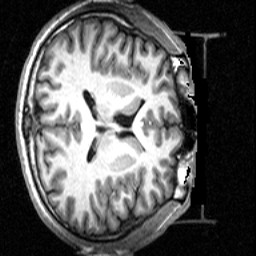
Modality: T1w
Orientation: axial
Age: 28
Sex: male